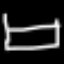
Label: bed